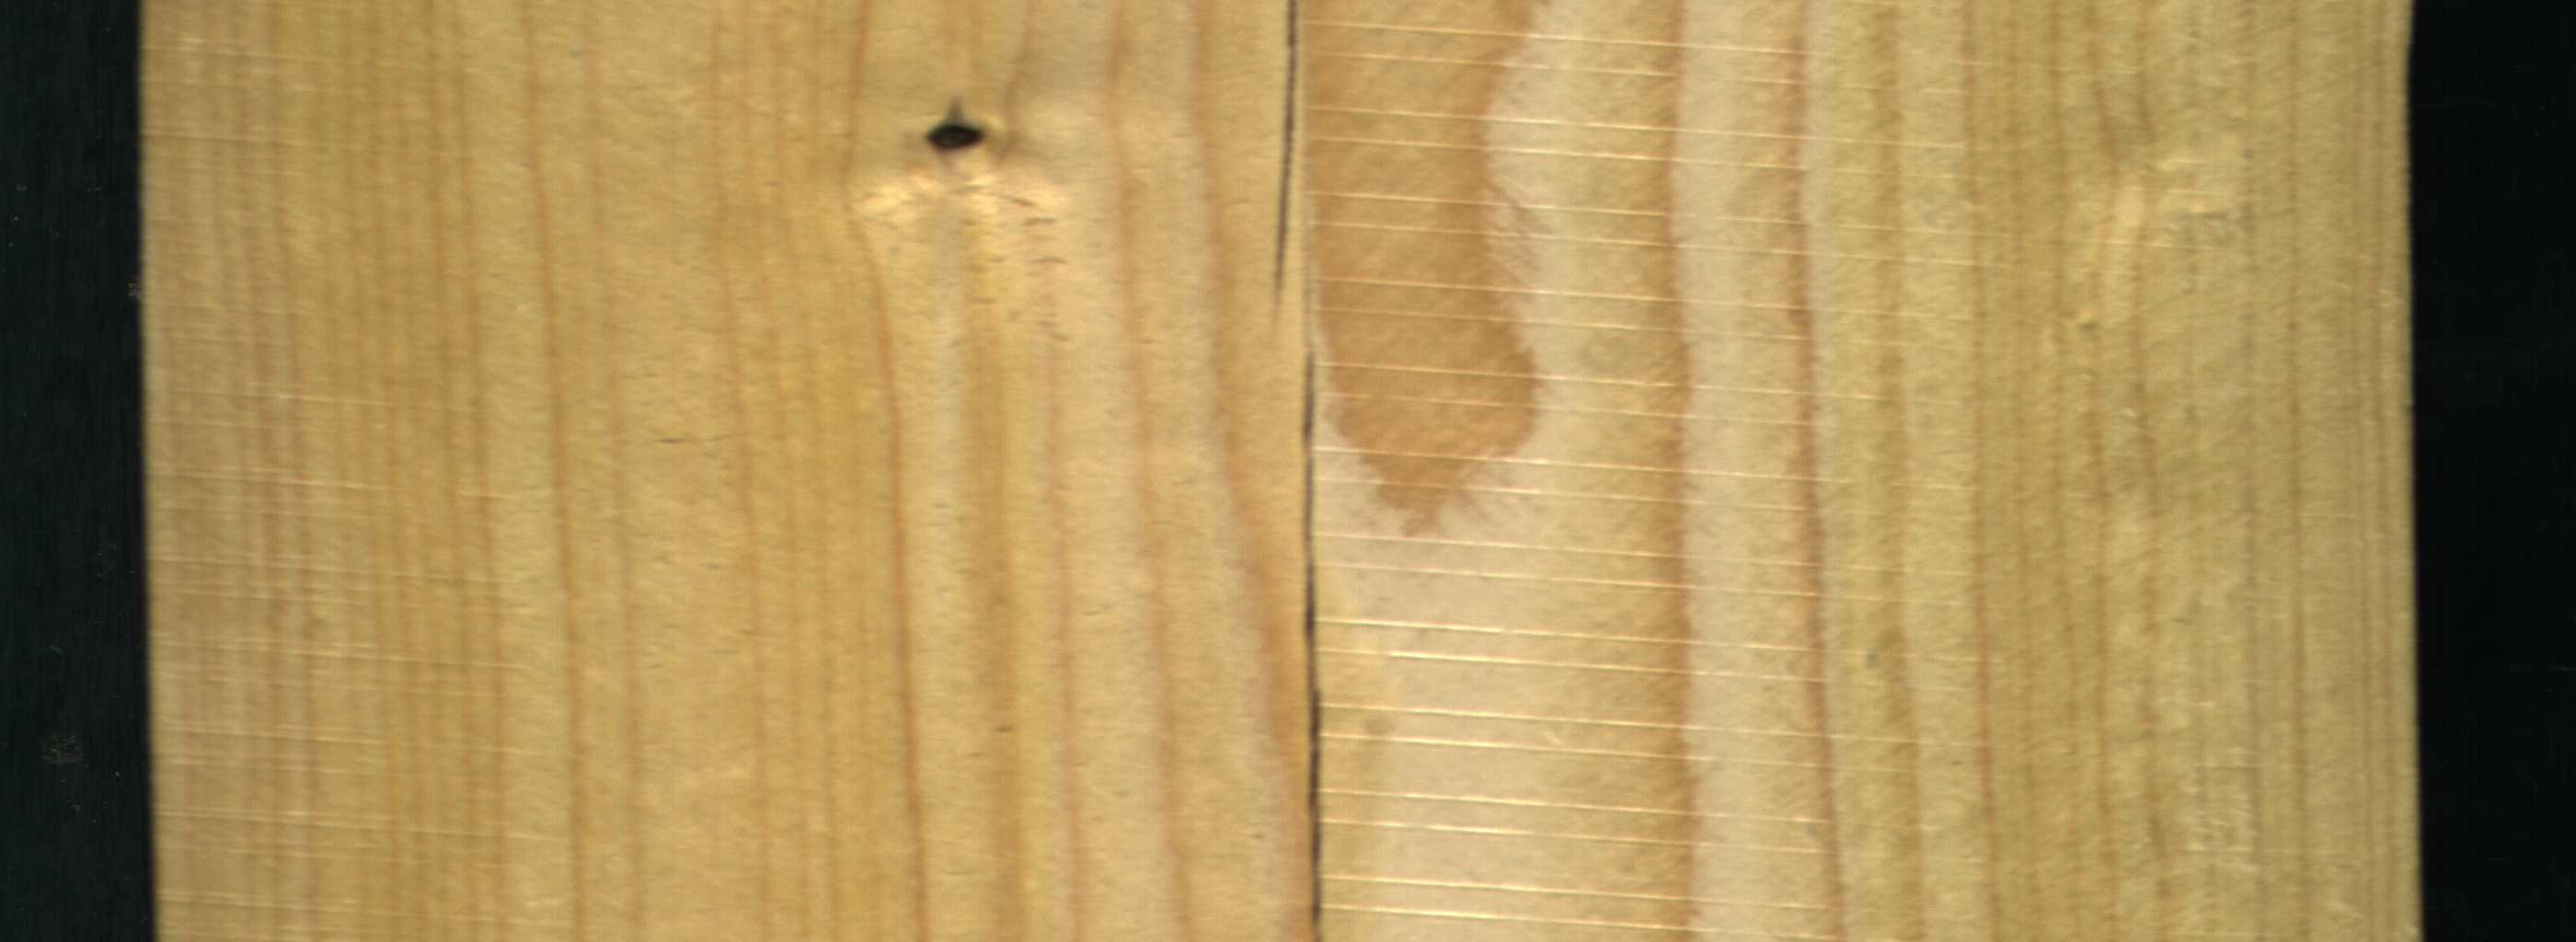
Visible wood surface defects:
Crack
Crack
Crack
Dead_Knot